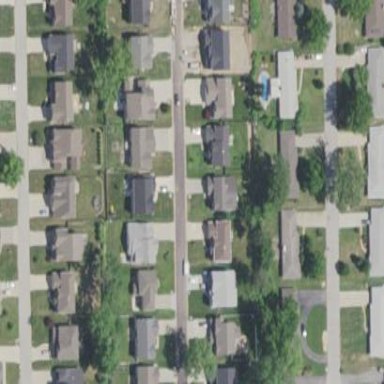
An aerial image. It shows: Residential area consisting of single-family homes.